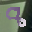
Label: 8